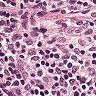
Metastatic tissue present: no